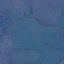
Land use / land cover: Pasture